Field crop: maize
Growth stage: 2
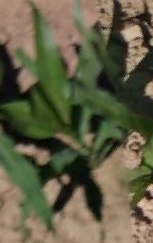
Species: maize